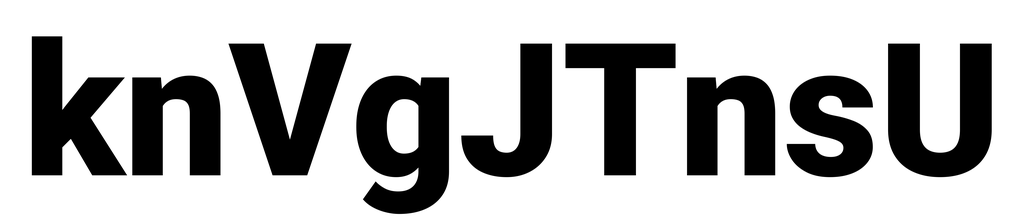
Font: Roboto_Black